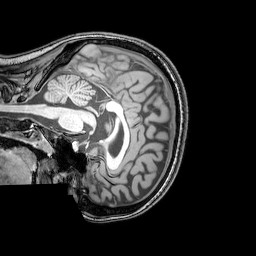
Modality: T1w
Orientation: sagittal
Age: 22
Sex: female
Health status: healthy
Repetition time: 0.081 s
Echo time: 0.037 s